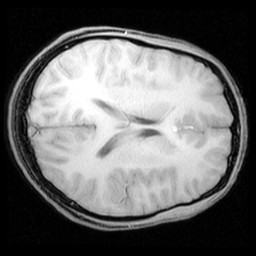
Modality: inplaneT1
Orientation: axial
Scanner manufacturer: ge
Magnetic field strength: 3 T
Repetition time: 0.325 s
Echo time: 0.003512 s